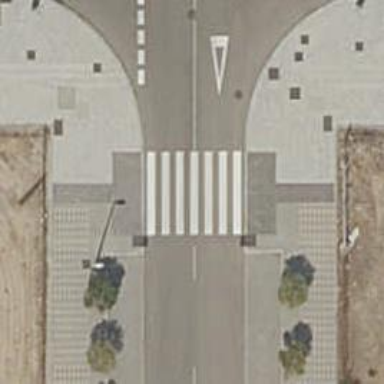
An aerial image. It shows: Uncontrolled road crossing.